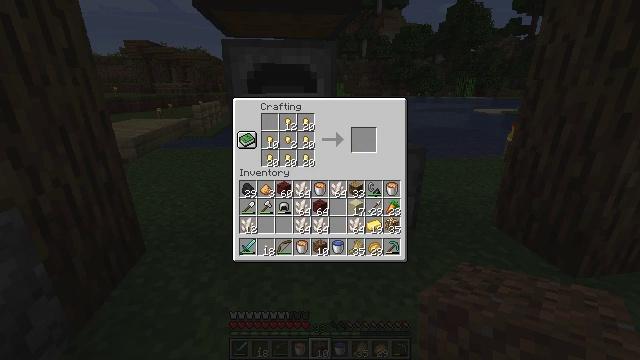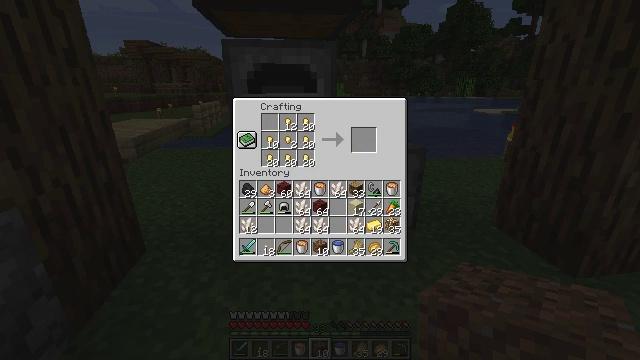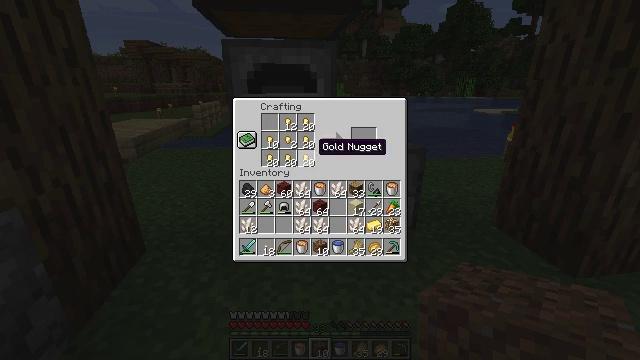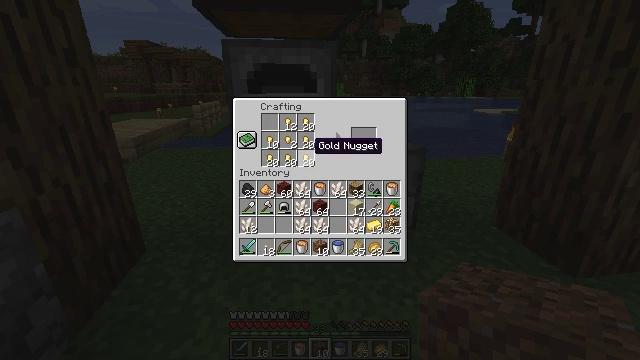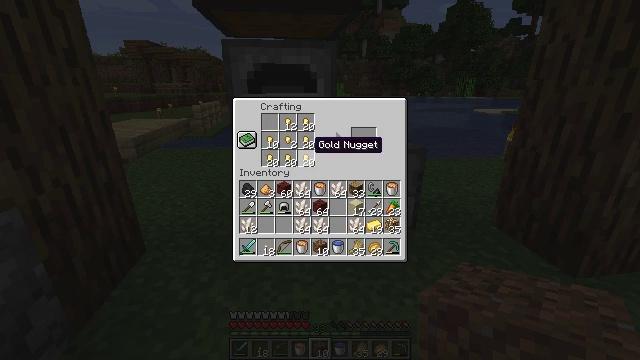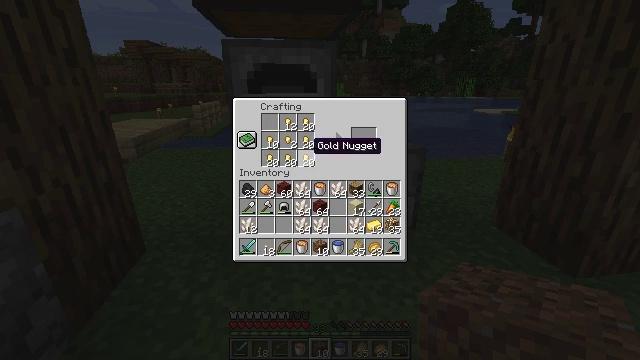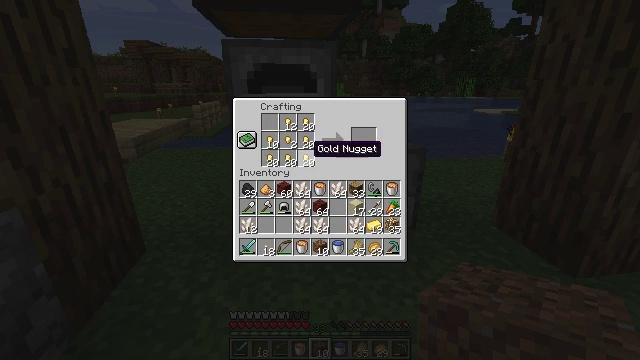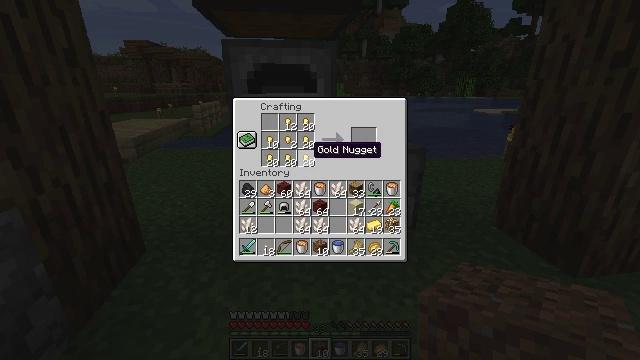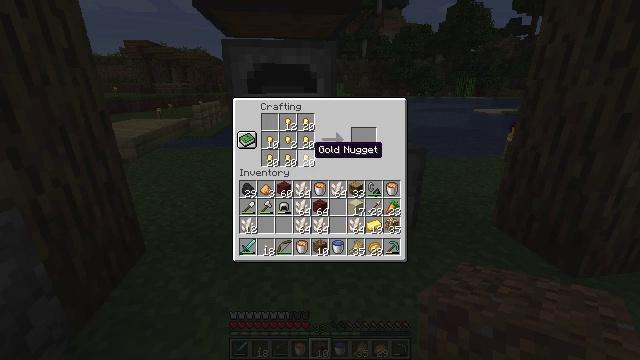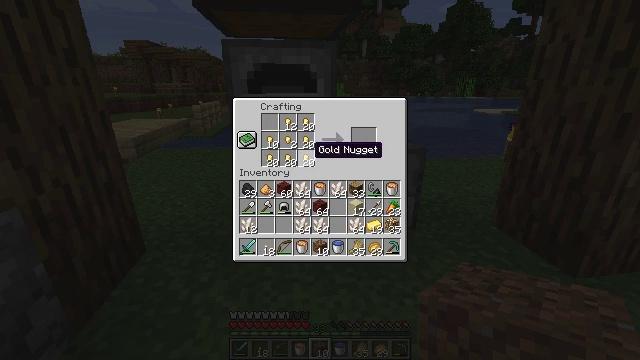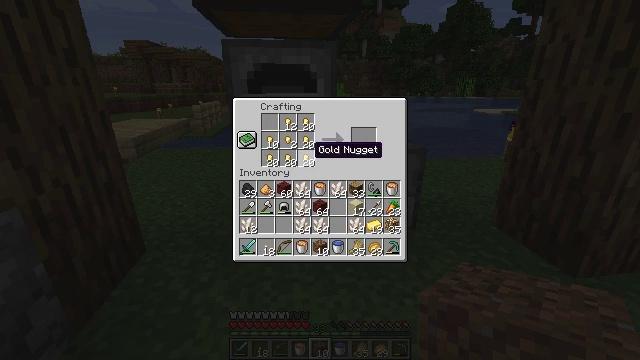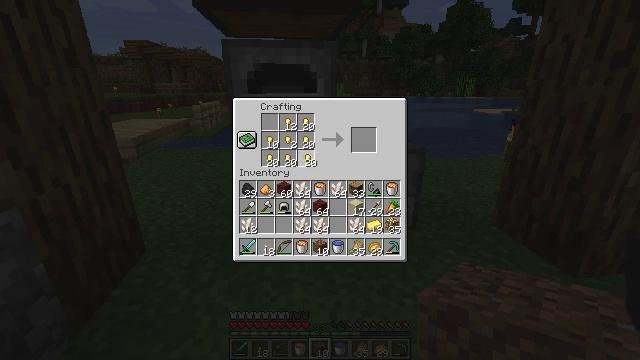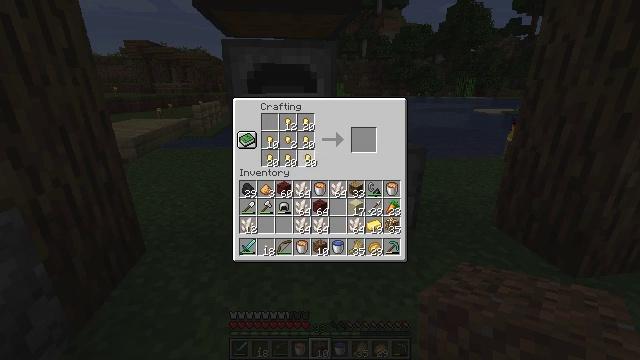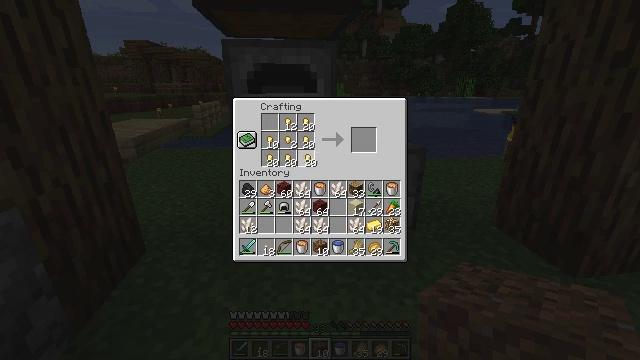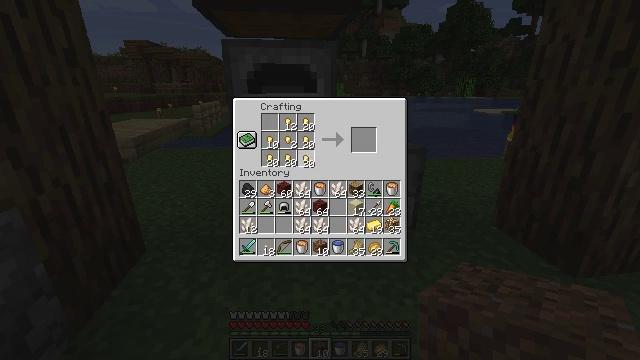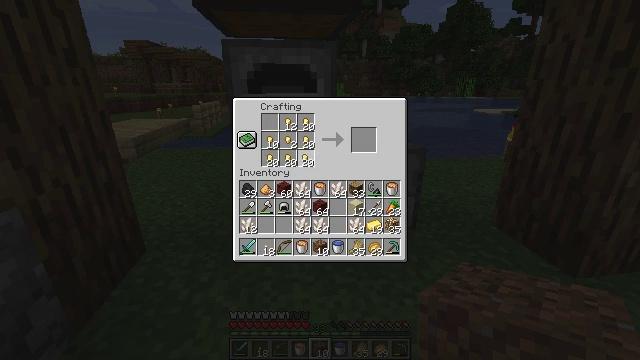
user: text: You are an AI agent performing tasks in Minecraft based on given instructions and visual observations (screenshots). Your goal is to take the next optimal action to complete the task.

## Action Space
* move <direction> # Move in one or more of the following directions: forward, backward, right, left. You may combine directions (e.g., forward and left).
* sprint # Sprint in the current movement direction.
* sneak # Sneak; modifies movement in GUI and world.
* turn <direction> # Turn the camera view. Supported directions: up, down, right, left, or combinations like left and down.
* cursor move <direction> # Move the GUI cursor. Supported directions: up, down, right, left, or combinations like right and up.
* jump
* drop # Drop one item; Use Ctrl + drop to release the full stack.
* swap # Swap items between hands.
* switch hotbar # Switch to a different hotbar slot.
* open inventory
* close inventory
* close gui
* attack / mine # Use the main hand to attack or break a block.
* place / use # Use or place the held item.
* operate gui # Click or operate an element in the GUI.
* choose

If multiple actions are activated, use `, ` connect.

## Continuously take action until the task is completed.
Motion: motion action
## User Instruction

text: Use gold ore and smelt a gold ingot.
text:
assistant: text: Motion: cursor move left
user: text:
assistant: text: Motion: no_op
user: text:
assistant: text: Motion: no_op
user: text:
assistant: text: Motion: no_op
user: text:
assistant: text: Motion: no_op
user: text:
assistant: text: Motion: no_op
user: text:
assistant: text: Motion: no_op
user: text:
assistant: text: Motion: no_op
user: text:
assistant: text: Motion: no_op
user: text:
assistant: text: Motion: no_op
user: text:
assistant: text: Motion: operate gui
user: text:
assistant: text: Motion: operate gui
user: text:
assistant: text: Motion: no_op
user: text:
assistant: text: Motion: no_op
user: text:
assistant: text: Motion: no_op
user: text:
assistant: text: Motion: no_op
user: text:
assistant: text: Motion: cursor move up
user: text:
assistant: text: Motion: no_op
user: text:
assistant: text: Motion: no_op
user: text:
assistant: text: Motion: no_op
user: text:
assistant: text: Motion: no_op
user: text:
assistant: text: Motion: cursor move left
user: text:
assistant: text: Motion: no_op
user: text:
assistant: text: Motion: operate gui
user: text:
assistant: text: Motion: operate gui
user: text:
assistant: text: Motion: operate gui
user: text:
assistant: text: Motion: cursor move up, operate gui
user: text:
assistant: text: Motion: operate gui
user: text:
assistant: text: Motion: operate gui
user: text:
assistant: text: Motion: operate gui